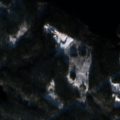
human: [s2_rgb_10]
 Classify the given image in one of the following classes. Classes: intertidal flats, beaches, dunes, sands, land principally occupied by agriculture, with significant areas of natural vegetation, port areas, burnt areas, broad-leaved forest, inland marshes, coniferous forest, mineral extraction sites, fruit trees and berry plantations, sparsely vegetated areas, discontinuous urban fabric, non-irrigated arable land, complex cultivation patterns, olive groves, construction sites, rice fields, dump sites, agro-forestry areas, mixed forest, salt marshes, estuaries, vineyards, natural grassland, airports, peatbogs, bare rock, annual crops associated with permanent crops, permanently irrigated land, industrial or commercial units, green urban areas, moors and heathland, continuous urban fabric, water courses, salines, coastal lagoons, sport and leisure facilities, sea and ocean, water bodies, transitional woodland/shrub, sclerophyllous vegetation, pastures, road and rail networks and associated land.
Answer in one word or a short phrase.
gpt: coniferous forest, mixed forest, water bodies